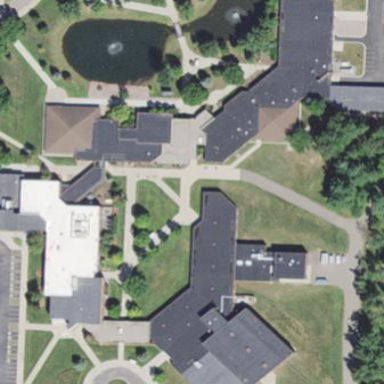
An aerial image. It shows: College building.